Question: I have several divs arranged horizontally next to each other with a black border of 1px. They overlap on left/right sides. I don't want to add margin as that would cause the border to be 2px when elements are next to each other.
When a user hover's over the border changes to white color. The issue is that the second element(and others after first element) have their left border hidden behind the previous element and it appears that the left border doesn't change color. How can I make the hovered element be on top? I tried z-index with no change at all.
'''
.upcoming a:before{
display:block;
content:'';
position:absolute;
width:184px;
height:277px;
border:1px solid #666;
}
.upcoming a:hover:before{
border-color:#CCC;
}
'''
(I am using :before for different reasons than border - overlapping box shadow)
Edit: added picture
In this screenshot "the fall" poster is hovered an it is zoomed in quite a bit too. Notice that the left border is not lighter color(because it is overlapped by the fists border).

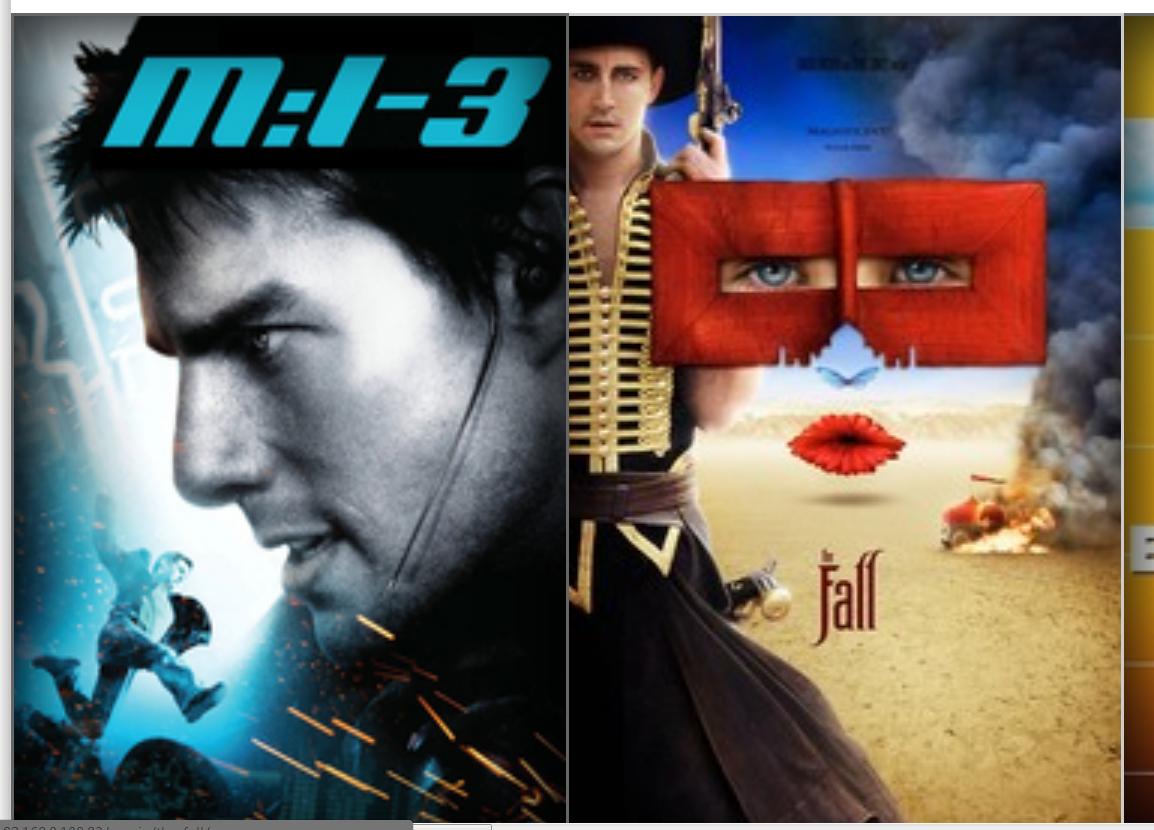
Answer: Although you have already tried, I think 'z-index' is the best option here. It is designed purely for being able to manage the z-position of each element.
See this jsfiddle for example:
<URL>
Perhaps you were doing something different.